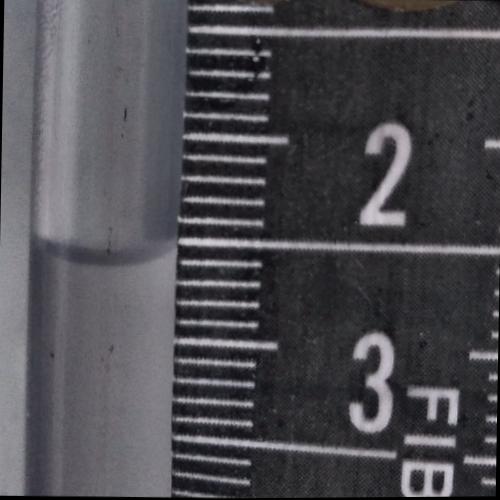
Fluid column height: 2.6 cm